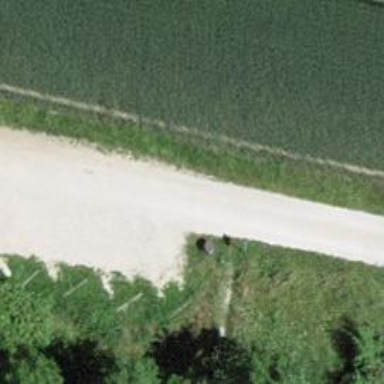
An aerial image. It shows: Track with grade2 pebblestone surface.